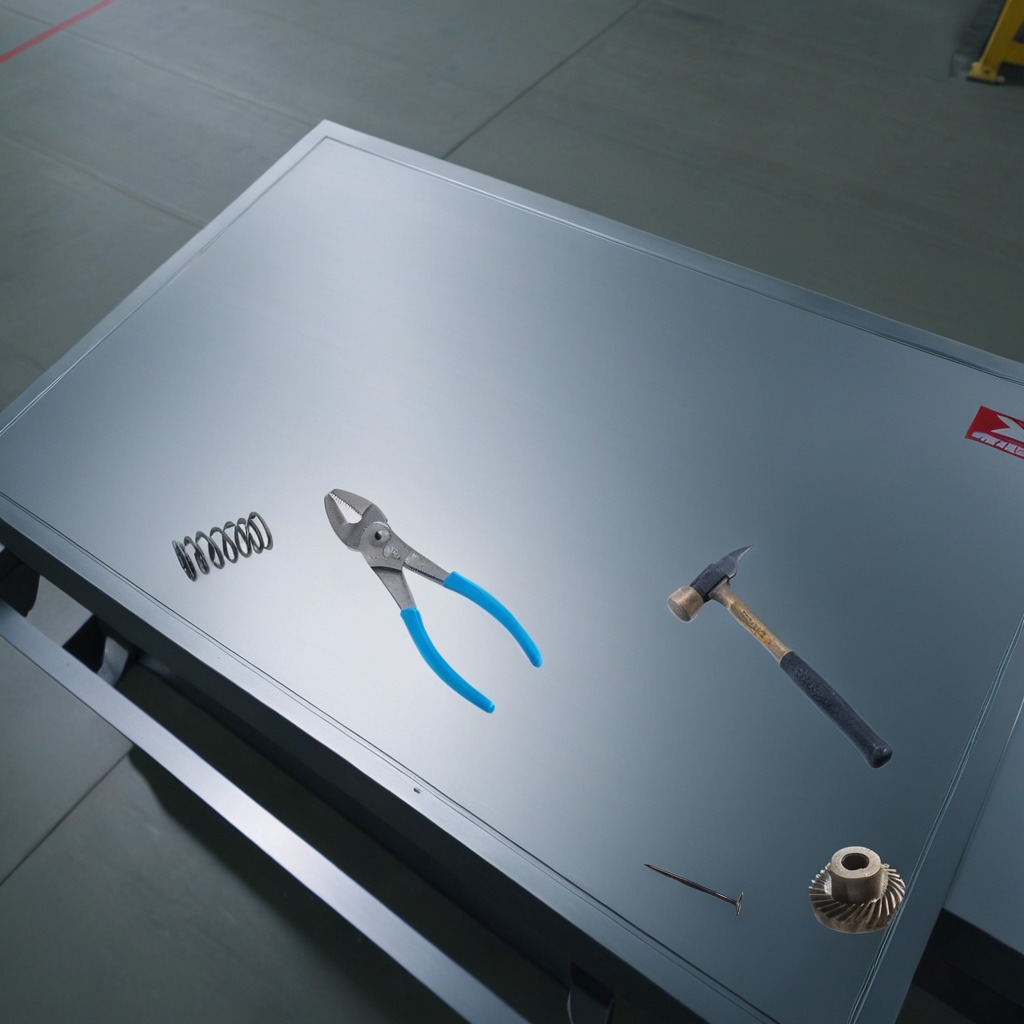
A steel gear with teeth, a hammer, an iron nail, a pair of pliers, and a coiled metal spring are lying on the toolbox surface in an airplane hangar workshop 8K.